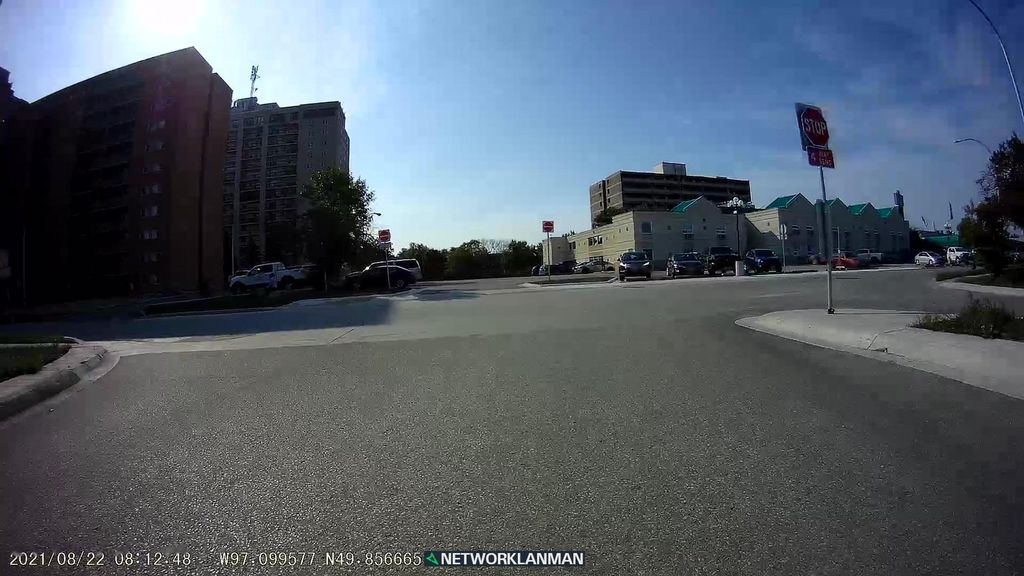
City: winnipeg